Question: I need guidance with what I think is a complex Entity Framework 4.1 table query.

An item has a list of associated Identities. A user then has a list of Identities that can be selected. So I'd like to only return items that have identities that are in the user's list and are selected. Any suggestions on how to best tackle this? Thanks in advance
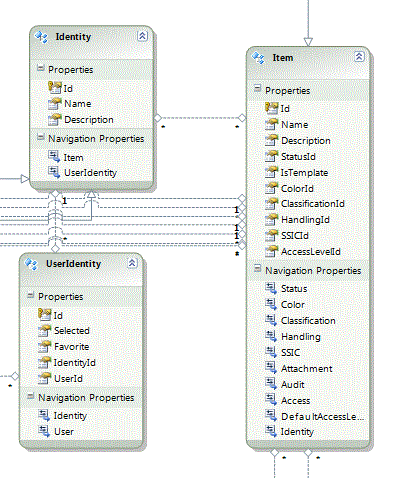
Answer: Something like this:
'''
var results = db.UserIdentities
.Where( x => x.UserId == someUserId && x.Selected)
.Select( x => x.Identity.Item);
'''